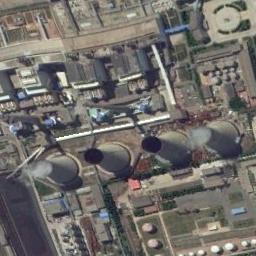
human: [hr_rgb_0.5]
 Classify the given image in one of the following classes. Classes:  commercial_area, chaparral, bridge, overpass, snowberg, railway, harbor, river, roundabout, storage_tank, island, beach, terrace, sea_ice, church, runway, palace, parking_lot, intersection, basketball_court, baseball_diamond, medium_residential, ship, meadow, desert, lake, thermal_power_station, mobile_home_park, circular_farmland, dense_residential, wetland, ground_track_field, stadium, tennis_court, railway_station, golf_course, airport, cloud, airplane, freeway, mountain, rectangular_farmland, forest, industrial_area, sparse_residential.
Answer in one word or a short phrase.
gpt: thermal_power_station